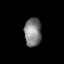
Tissue: lung
Cell type: Epithelial cells
Senescence score: 0.2082
Nuclear area (px): 473
Mean DAPI intensity: 128.125